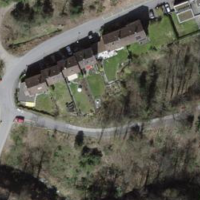
EUNIS habitat code: 54
Species observed at this site:
Carex sylvatica